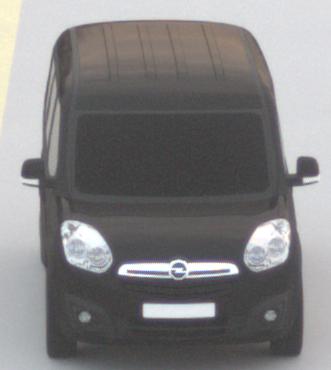
Make: Opel
Model: Combo Combi L1H1 1.4
Detailed model: Combo (D) Combi
Model produced from: 2012/01
Model produced until: 2013/11
Doors: 5
Color: black
Road condition: dry road
Daytime: sunrise or sunset
Contrast: low contrast